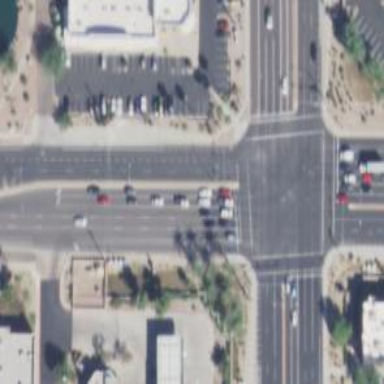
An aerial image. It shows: Solid stop line on the road.